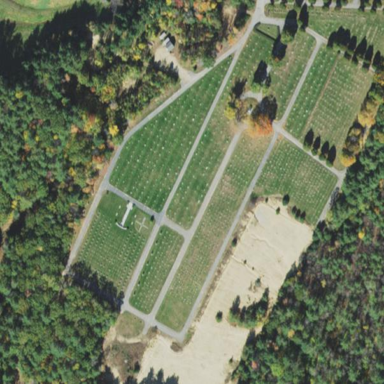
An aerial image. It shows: Cemetery with historical significance.